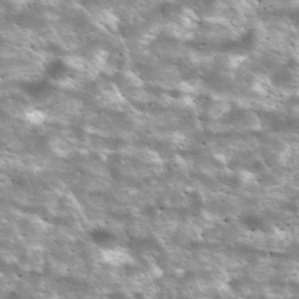
Label: non_frost